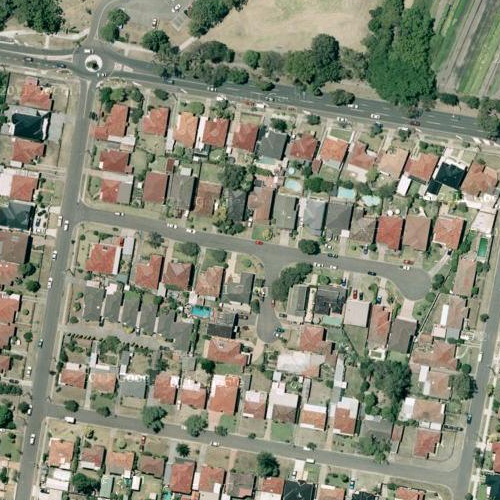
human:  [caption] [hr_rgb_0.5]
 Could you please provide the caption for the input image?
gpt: A residential area with many houses neatly arranged and a piece of lawn beside .

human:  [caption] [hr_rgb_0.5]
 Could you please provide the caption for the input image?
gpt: A residential area with lots of houses neatly arranged anf a lawn beside .

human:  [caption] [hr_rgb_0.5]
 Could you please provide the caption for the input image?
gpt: Many houses arranged neatly in the residential area with a piece of lawn beside .

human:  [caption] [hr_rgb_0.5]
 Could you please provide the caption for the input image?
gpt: Lots of houses arranged neatly in the residential area with a piece of lawn beside .

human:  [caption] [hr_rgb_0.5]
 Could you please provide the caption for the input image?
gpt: This is a residential area with many houses arranged neatly and a piece of lawn beside .